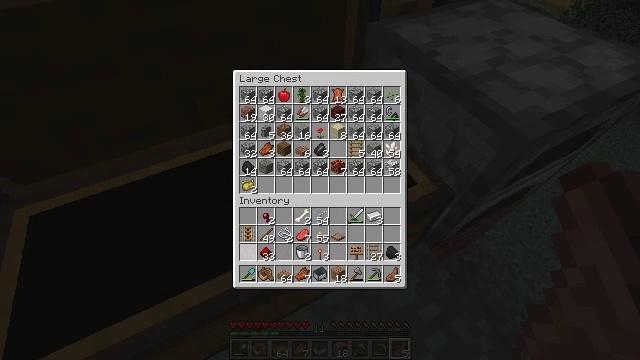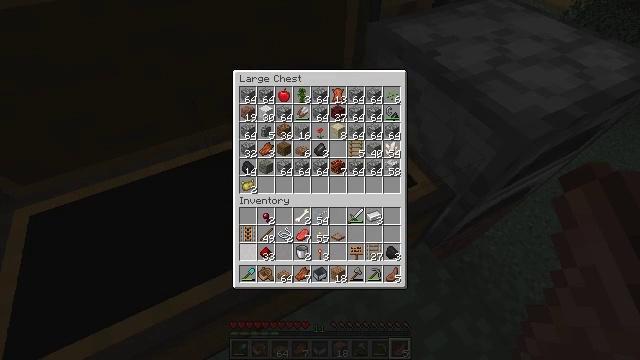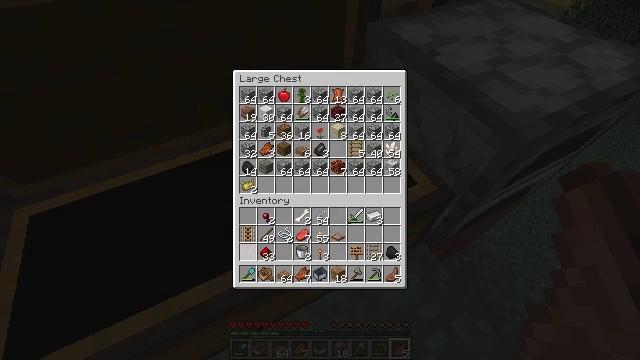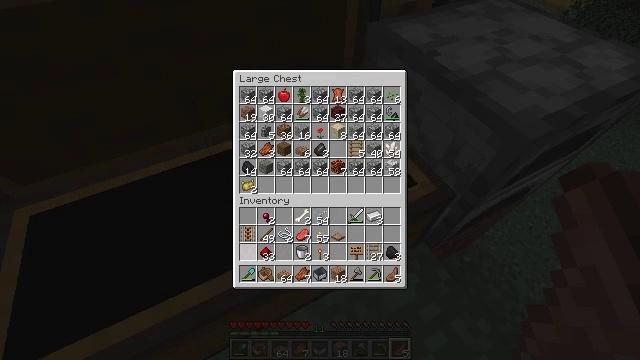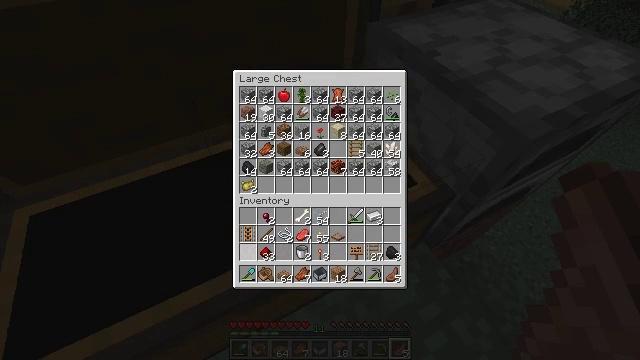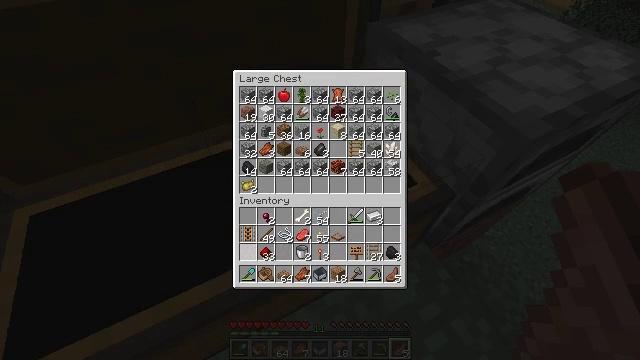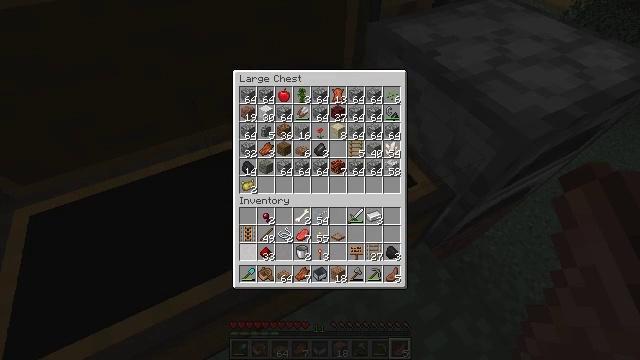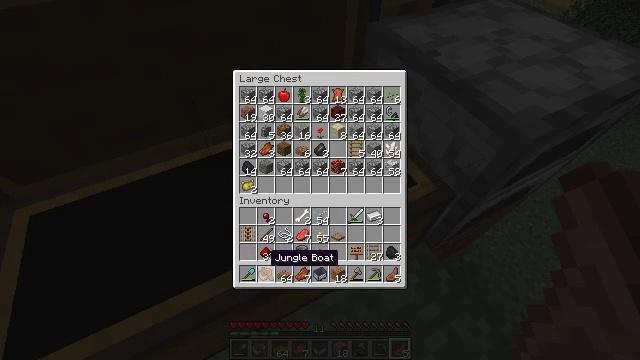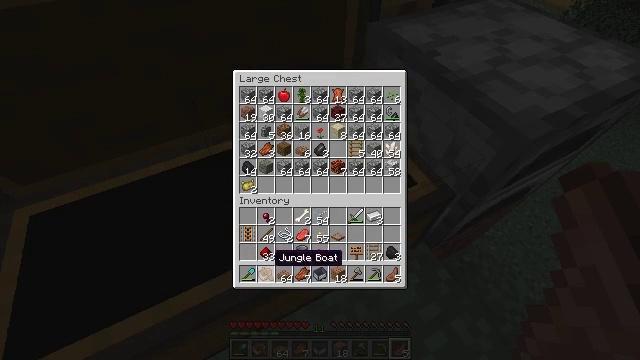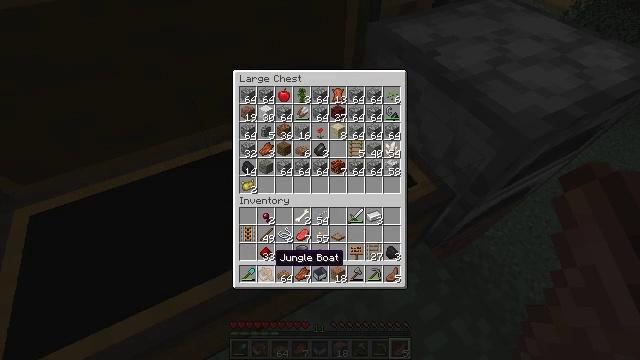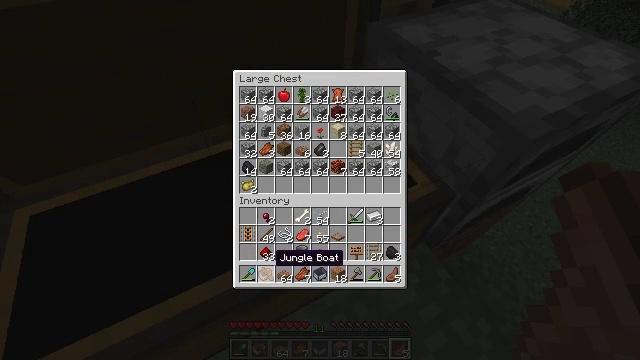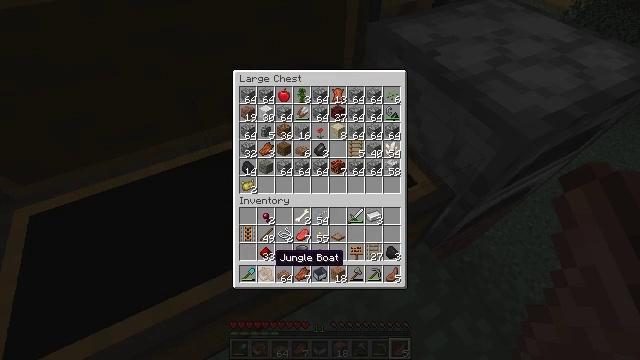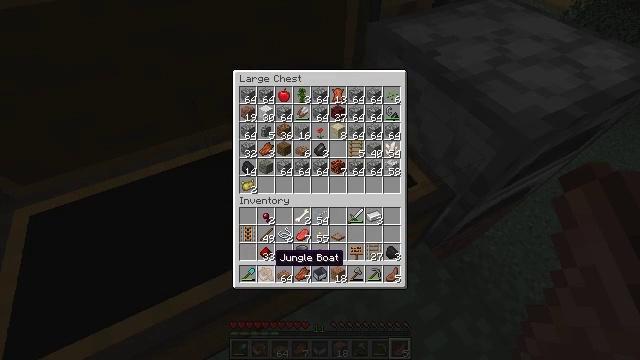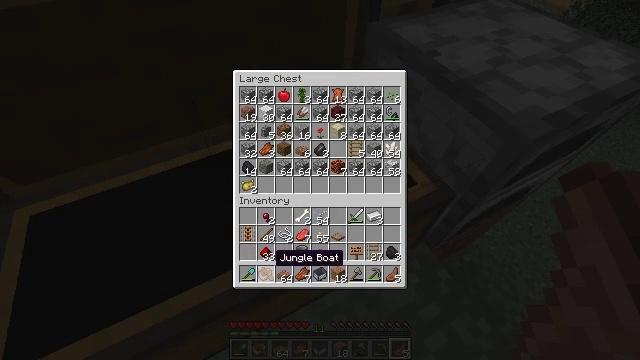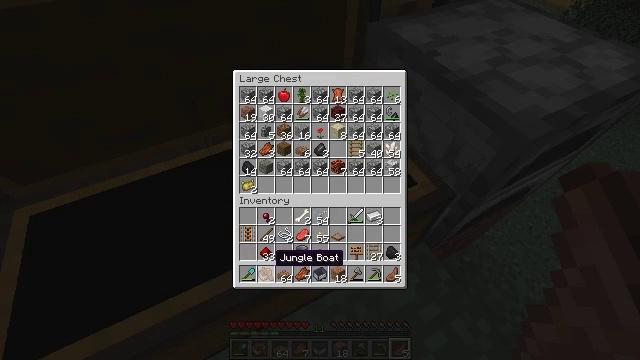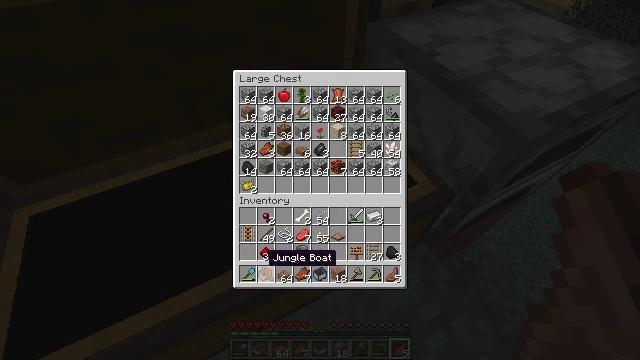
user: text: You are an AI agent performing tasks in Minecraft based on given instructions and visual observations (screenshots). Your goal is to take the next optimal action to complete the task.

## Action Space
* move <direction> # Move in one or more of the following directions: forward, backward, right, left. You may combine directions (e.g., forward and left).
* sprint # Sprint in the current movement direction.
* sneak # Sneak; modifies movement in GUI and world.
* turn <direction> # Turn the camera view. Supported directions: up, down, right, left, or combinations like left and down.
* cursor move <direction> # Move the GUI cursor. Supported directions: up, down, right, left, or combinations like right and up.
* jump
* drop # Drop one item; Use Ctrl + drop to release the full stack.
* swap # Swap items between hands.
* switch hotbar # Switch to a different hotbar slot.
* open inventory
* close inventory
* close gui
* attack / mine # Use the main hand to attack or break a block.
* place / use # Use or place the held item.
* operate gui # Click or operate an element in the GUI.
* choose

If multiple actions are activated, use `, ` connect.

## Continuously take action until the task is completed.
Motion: motion action
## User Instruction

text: Combine jungle wood materials to craft a jungle fence gate.
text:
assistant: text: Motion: sneak
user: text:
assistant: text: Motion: sneak
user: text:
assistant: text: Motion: sneak
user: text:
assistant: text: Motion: sneak
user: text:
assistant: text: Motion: sneak
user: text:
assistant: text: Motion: sneak
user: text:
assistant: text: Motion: sneak, cursor move right and down
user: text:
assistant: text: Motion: sneak
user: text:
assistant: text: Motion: no_op
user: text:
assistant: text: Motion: no_op
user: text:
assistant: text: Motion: no_op
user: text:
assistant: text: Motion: no_op
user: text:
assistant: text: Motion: no_op
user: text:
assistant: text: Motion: no_op
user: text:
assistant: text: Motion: no_op
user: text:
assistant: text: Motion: no_op
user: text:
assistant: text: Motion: no_op
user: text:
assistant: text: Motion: close gui
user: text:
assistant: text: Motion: turn left and down
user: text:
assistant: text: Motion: turn left and down
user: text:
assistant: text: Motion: turn left
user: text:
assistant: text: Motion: turn left
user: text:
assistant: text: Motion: turn left and up
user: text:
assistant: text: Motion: turn left and up
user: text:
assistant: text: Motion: turn left and up
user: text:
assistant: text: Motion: turn up
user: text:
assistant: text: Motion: turn right and up
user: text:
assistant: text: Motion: turn right and up
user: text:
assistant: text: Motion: turn up
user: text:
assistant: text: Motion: no_op